Field crop: tomato
Growth stage: 1
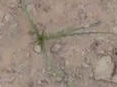
Species: cyperus